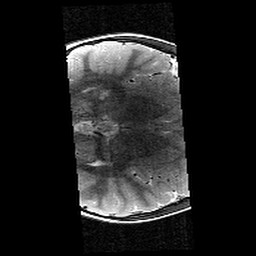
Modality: T2w
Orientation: axial
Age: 9
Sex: female
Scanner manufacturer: siemens
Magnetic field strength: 3 T
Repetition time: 9.23 s
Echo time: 0.067 s